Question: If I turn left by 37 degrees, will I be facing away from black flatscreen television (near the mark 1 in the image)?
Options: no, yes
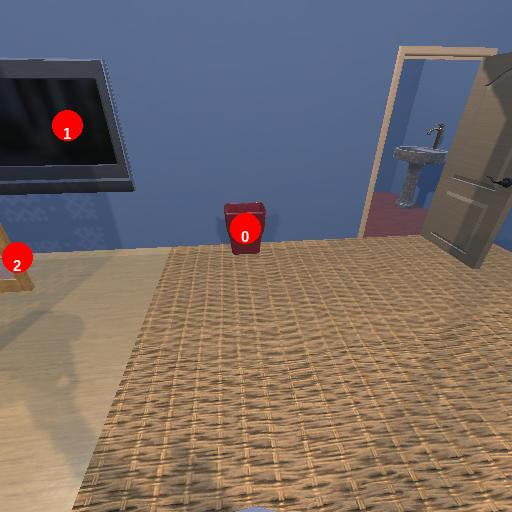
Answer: no